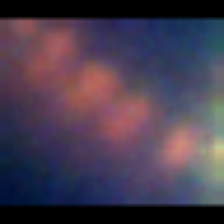
Taxon: Diatom_aggregate
Group: Diatoms